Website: slack
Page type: payment
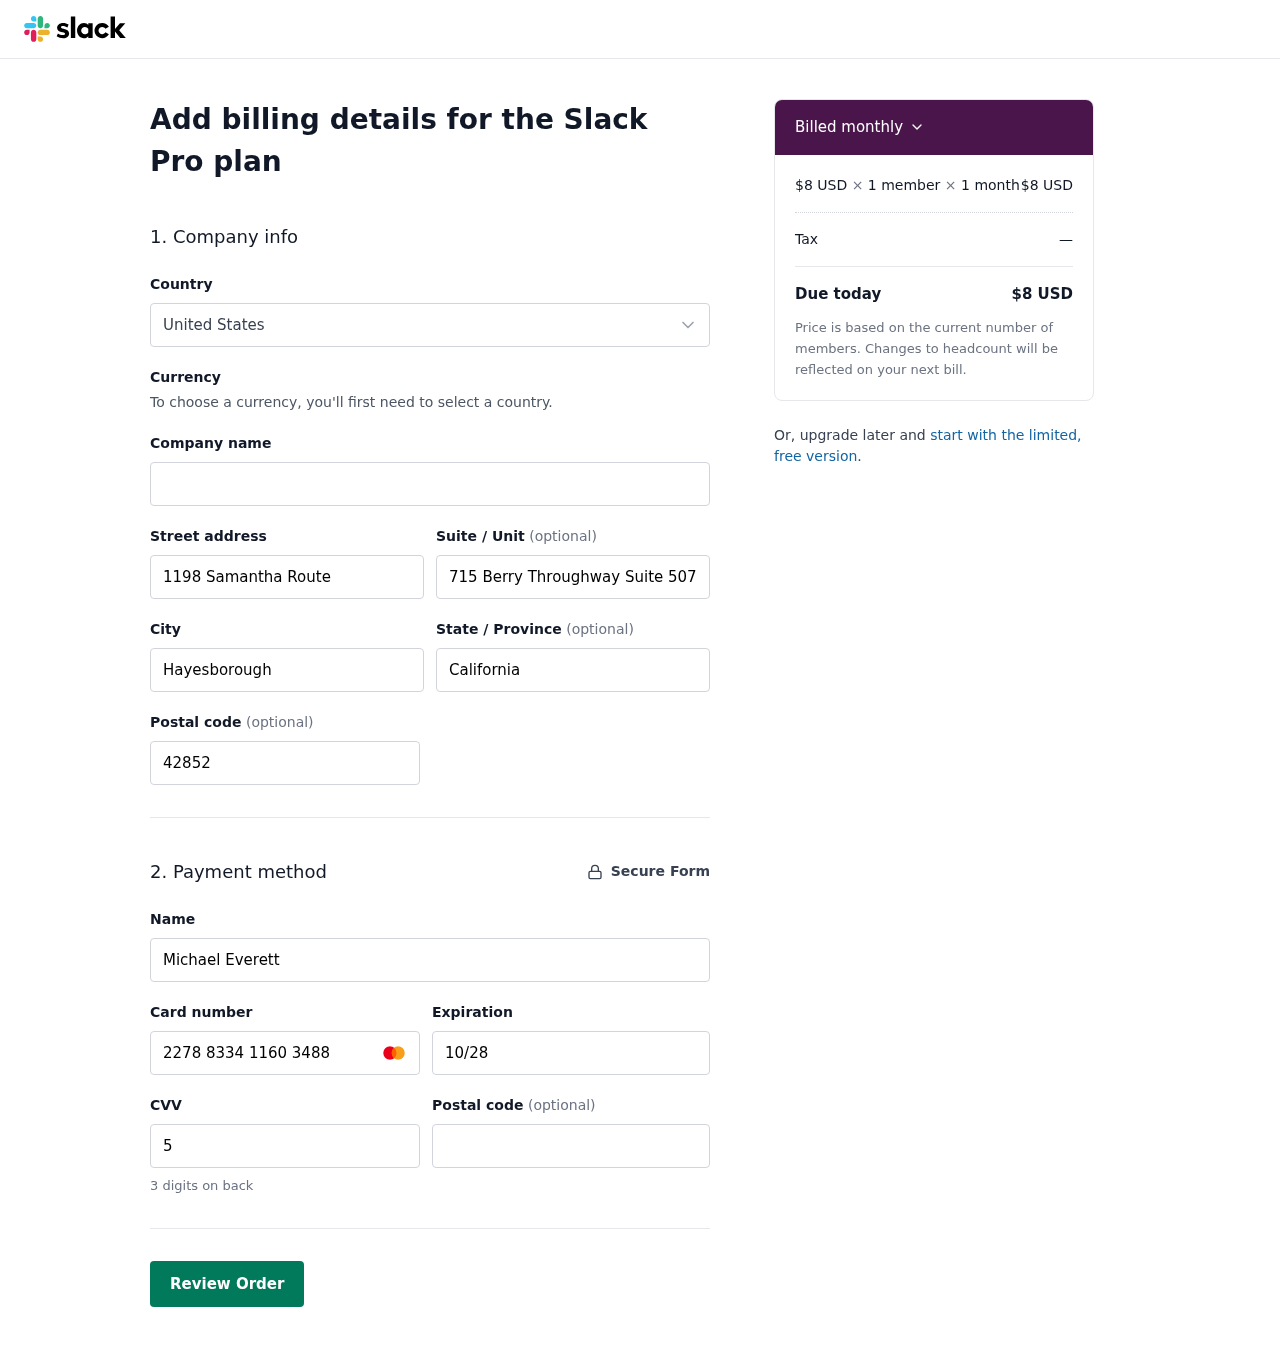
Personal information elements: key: PII_COUNTRY
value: United States
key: PII_STREET
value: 1198 Samantha Route
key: PII_STREET2
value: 715 Berry Throughway Suite 507
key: PII_CITY
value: Hayesborough
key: PII_STATE
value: California
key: PII_POSTCODE
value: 42852
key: PII_FULLNAME
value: Michael Everett
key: PII_CARD_NUMBER
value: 2278 8334 1160 3488
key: PII_CARD_EXPIRY
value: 10/28
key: PII_CARD_CVV
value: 569
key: PII_POSTCODE2
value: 30512
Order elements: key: ORDER_PRICE_PER_MEMBER
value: $8 USD
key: ORDER_NUM_MEMBERS
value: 1 member
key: ORDER_NUM_MONTHS
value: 1 month
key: ORDER_SUBTOTAL
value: $8 USD
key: ORDER_TAX
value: —
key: ORDER_TOTAL
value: $8 USD